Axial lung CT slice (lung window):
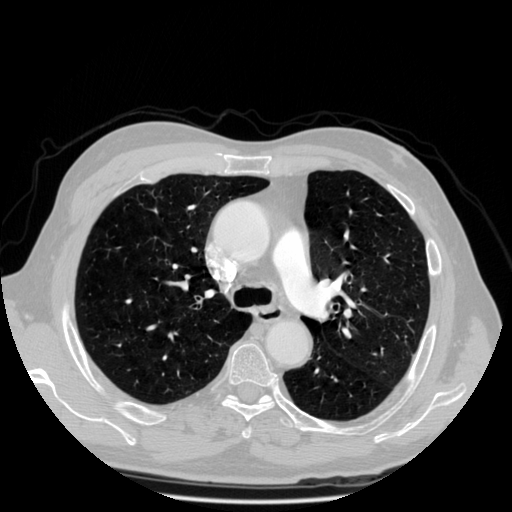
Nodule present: no